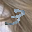
Label: 3